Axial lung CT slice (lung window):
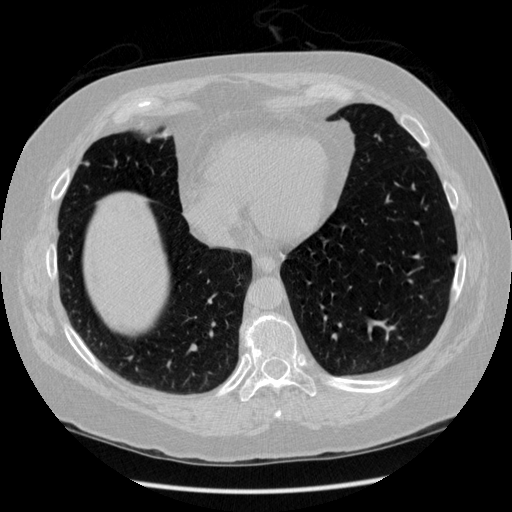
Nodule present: yes
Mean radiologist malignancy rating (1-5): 3